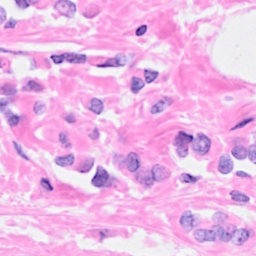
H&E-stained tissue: Breast